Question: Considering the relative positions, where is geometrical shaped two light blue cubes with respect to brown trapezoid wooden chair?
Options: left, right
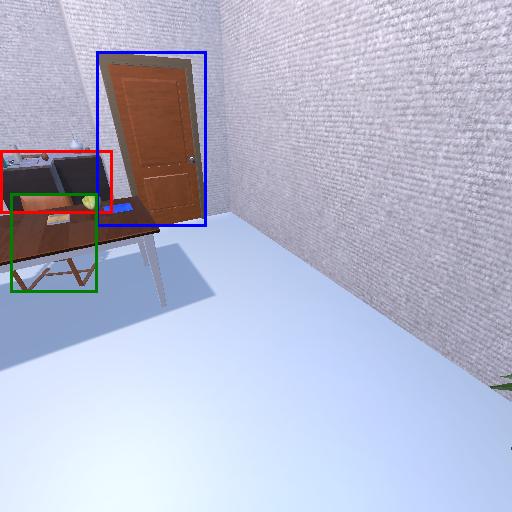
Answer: left